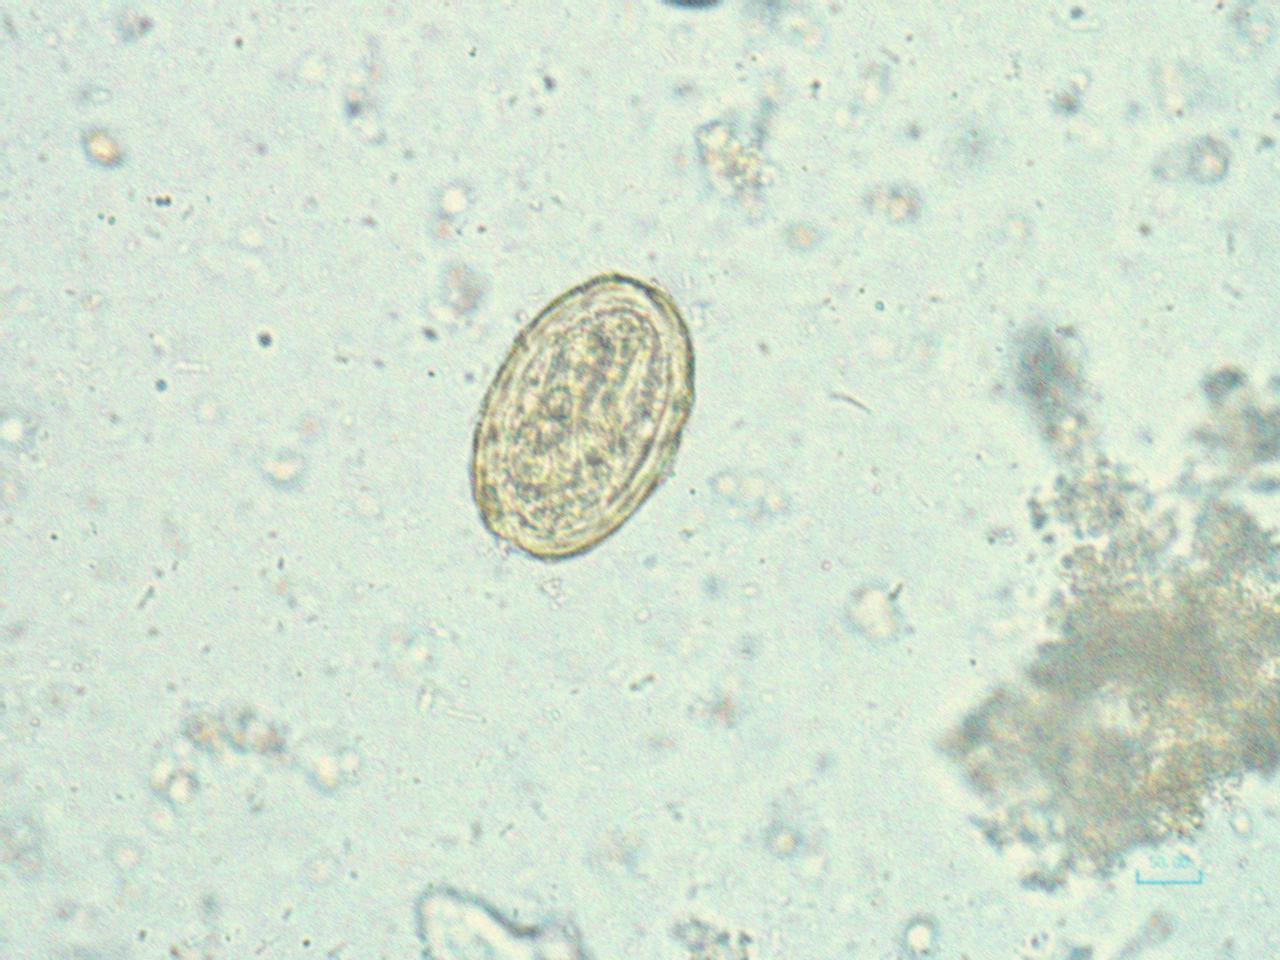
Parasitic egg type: Ascaris lumbricoides